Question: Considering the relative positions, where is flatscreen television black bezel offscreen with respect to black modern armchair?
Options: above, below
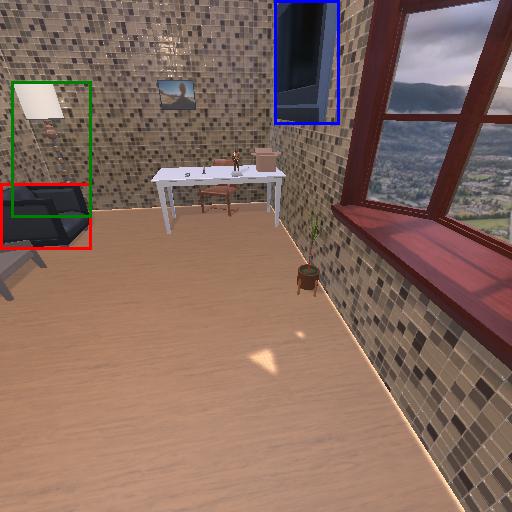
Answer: above